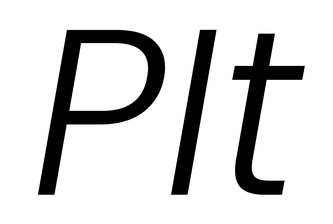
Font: Poppins-LightItalic